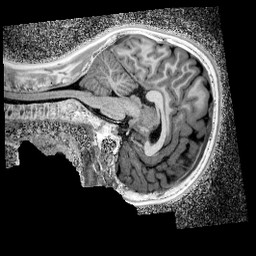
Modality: UNIT1_denoised
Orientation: sagittal
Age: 11
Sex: male
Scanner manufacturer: siemens
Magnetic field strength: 3 T
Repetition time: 4 s
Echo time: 0.00299 s